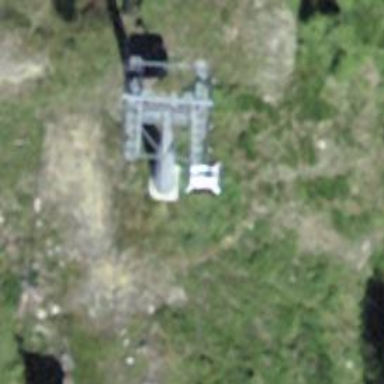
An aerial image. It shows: Pylon for aerialway.